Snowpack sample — Buffalo Mountain, Silverthorne, Colorado, USA (2/22/26, 2:02 PM MST)
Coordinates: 39.622, -106.113
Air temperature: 33 °F
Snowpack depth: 63 cm
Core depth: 20 cm
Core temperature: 23 °F
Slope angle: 11°, slope face: 116°
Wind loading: low
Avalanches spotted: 0
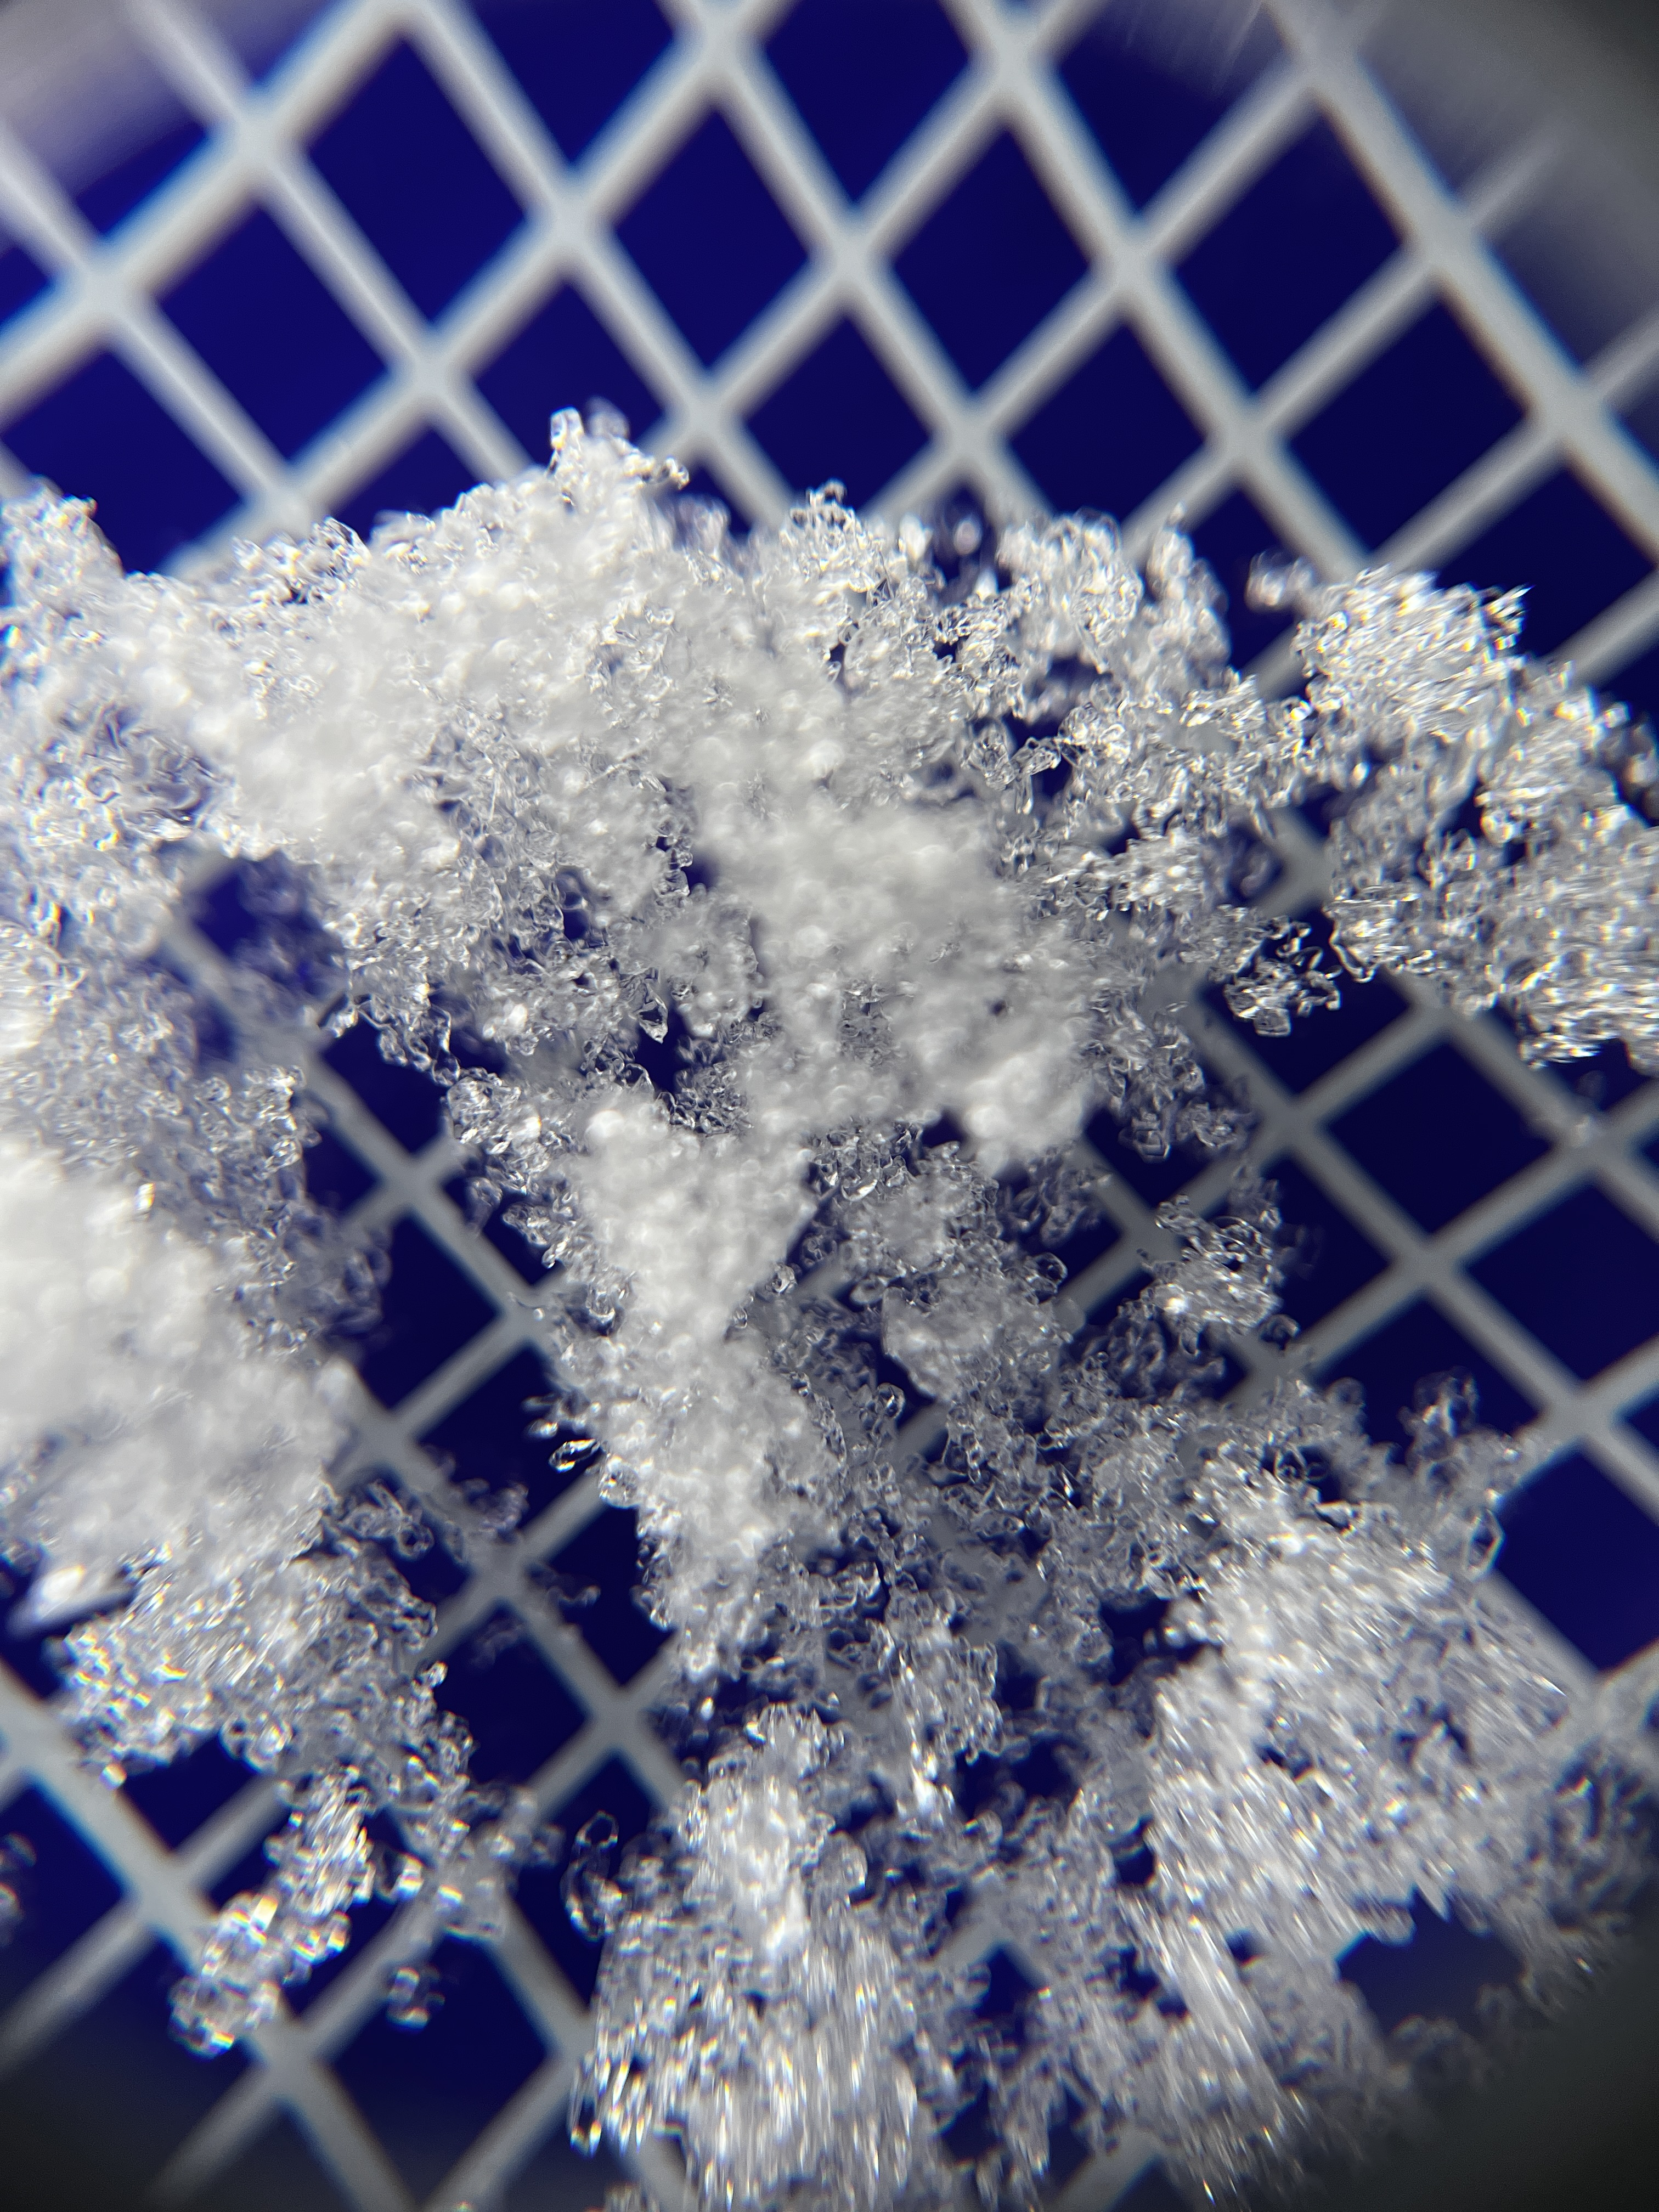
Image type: magnified_profile
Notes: In a firebreak similar to site 1, minimal wind loading with no spotted avalanches (not many faces in view though)